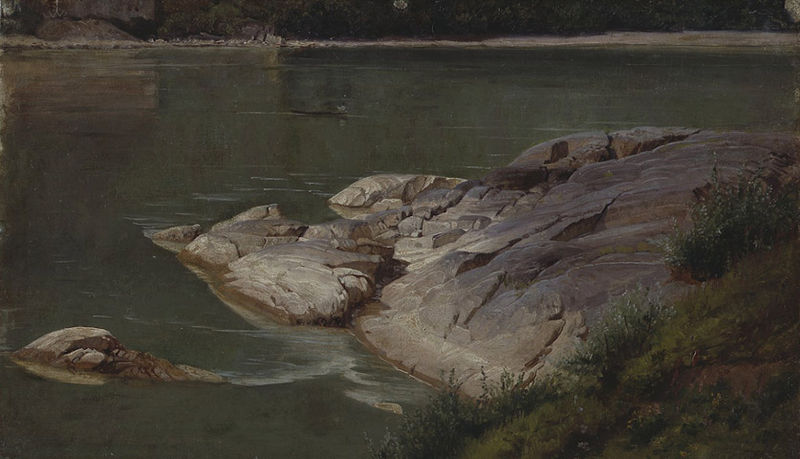
Titel: Felsiges Flussgestade
Künstler: Johann Wilhelm Schirmer
Standort: Karlsruhe
Institution: Staatliche Kunsthalle Karlsruhe
Schlagwörter: blue, oil, red, white, black, dark, gray, green, grey, painting, flowers, mirror, reflection, brown, plant, natur, flower, silver, cliff, food, man, rock, rocks, stone, boat, hill, lake, landscape, nature, ocean, sand, sea, shore, water, waves, summer, sun, trees, coast, flowing, grass, light, peaceful, river, stream, plants, realism, gree, beach, wave, outside, day, leaves, art, ground, shine, animal, bush, canoe, pond, shrub, fish, brush, calm, outdoors, vegetation, bay, flow, peace, bank, land, tan, float, camp, photograph, earth, sharp, riverside, boulder, natural, rocky, aqua, current, rapids, ripples, serene, boater, wildlife, raft, riverscape, shoreline, oil on canvas, riverbank, shrubbery, muted, creek, across, fun, edge, swim, surface, ripple, blue green, campsite, tranquil, jagged, herb, herbs, smooth, hard, reflecting, river rocks, submerged, white water, crag, herp, outcropping, free land, hydrogen, swimming hole, higlight, water's edge, otter